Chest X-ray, PA view. Patient: 36 years old, sex M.
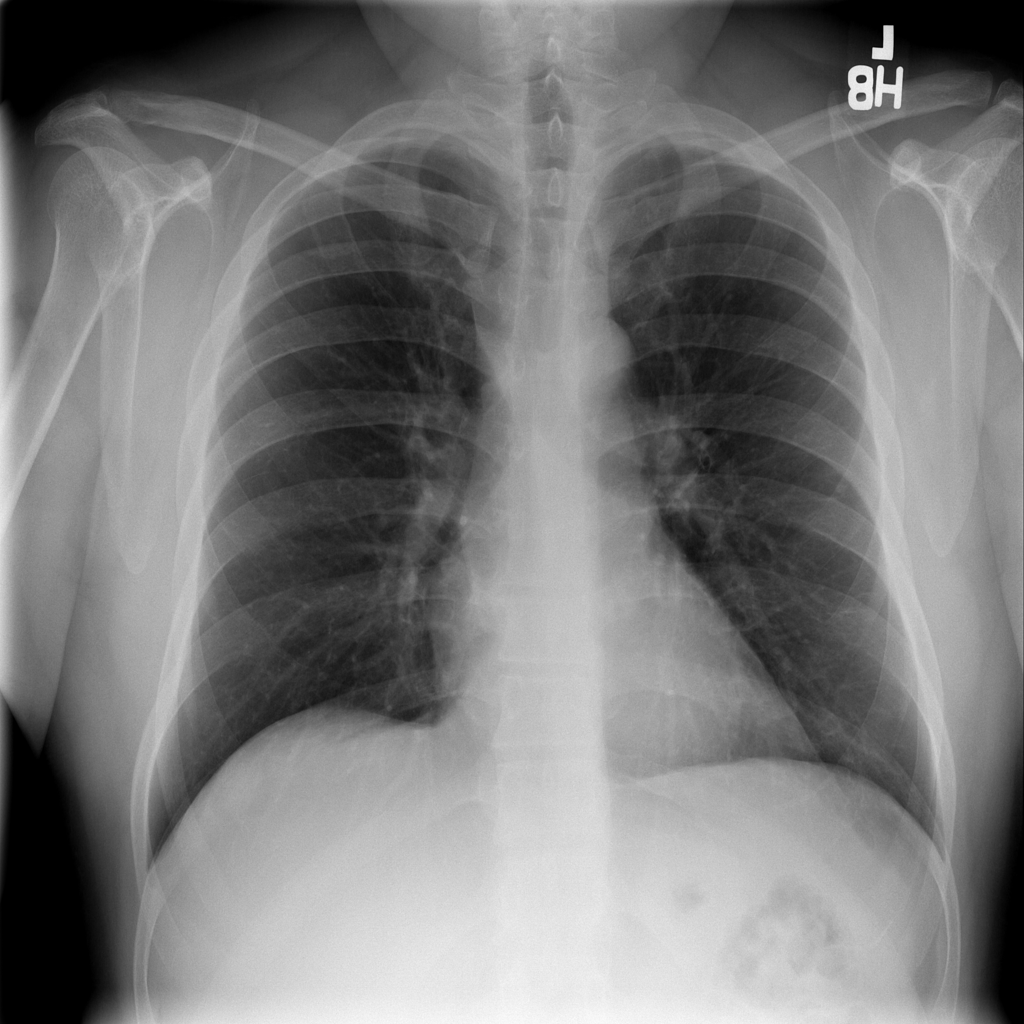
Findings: No Finding